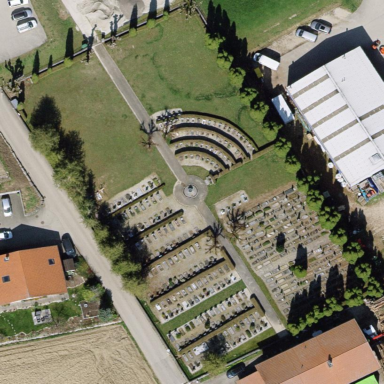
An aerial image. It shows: Cemetery.